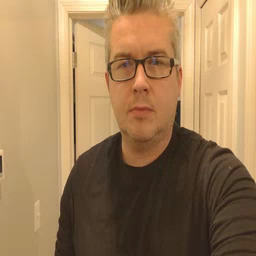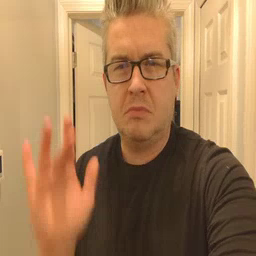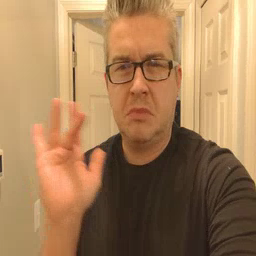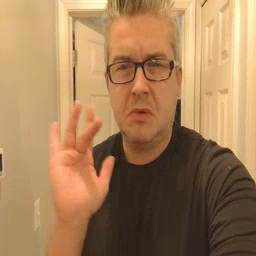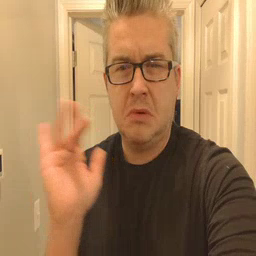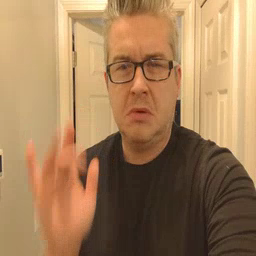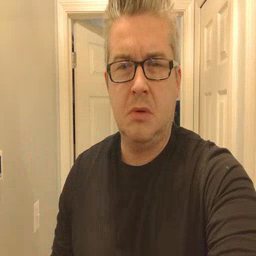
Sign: yucky